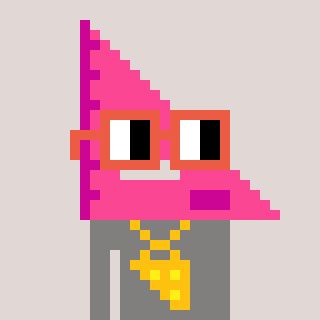
a pixel art character with square orange glasses, a squadron ruler-shaped head and a bluegrey-colored body on a warm background